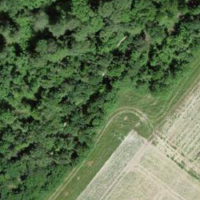
EUNIS habitat code: 44
Species observed at this site:
Allium oleraceum
Crocus vernus